Here is the time-frequency representation (spectrogram) of a rolling-element bearing's vibration measurement. Based on the visible evidence, which condition applies: normal, inner_race, outer_race, ball?
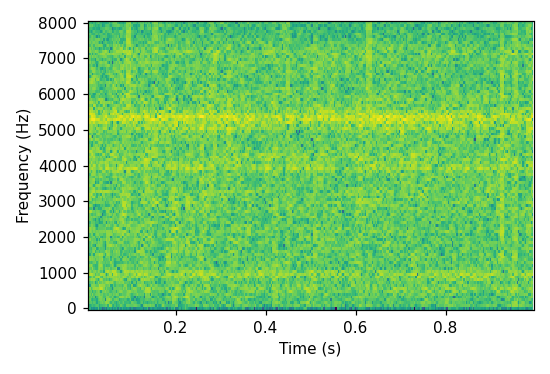
Answer: inner_race